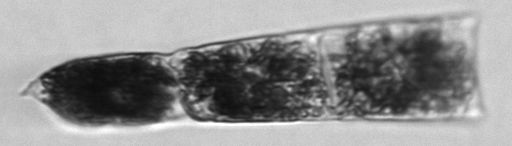
Label: Hemiaulus_membranaceus